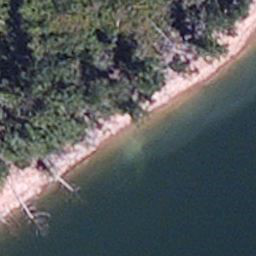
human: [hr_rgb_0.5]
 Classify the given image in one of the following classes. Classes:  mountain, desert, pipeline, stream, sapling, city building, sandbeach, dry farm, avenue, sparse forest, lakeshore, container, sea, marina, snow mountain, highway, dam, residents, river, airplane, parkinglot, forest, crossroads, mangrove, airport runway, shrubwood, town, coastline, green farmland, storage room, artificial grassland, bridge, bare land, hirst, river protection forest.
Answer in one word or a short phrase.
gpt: lakeshore